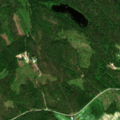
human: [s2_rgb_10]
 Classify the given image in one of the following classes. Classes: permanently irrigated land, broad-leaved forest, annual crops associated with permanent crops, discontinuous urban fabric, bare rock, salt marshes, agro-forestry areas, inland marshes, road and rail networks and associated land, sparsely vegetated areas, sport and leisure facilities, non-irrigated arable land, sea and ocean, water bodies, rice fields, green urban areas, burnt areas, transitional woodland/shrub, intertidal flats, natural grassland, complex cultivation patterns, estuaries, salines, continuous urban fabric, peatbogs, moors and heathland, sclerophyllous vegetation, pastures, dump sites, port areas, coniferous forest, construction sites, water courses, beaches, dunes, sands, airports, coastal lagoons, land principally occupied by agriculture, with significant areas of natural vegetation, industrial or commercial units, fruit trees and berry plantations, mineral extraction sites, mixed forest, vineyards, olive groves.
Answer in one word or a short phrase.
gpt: coniferous forest, mixed forest, transitional woodland/shrub